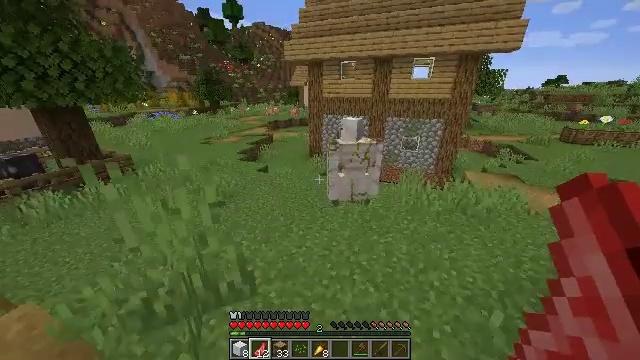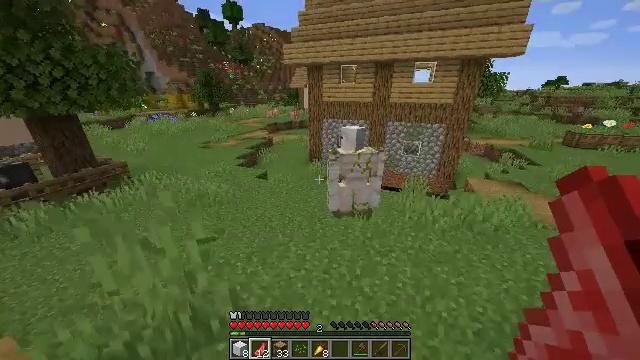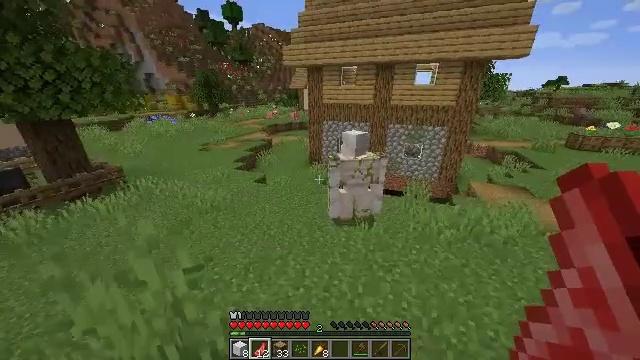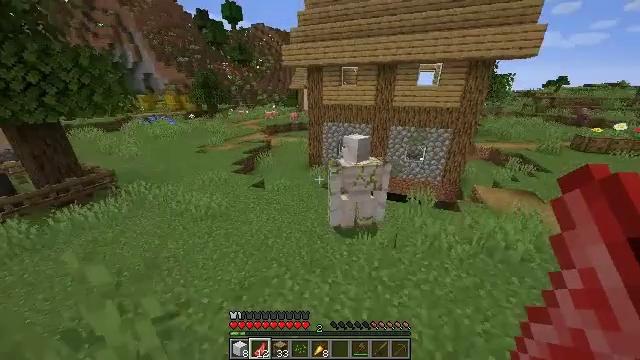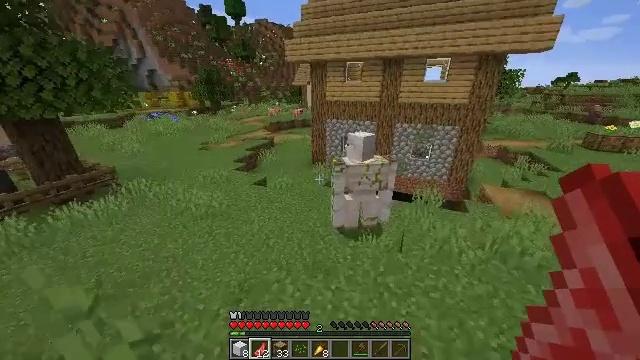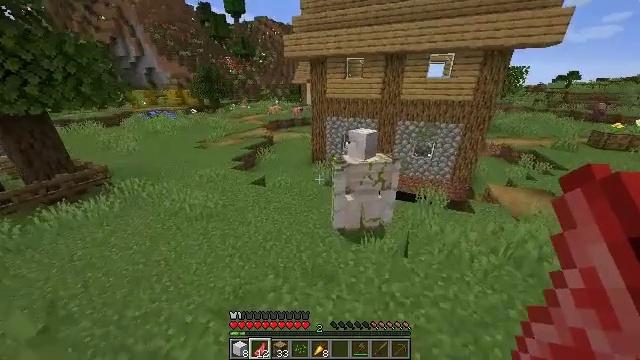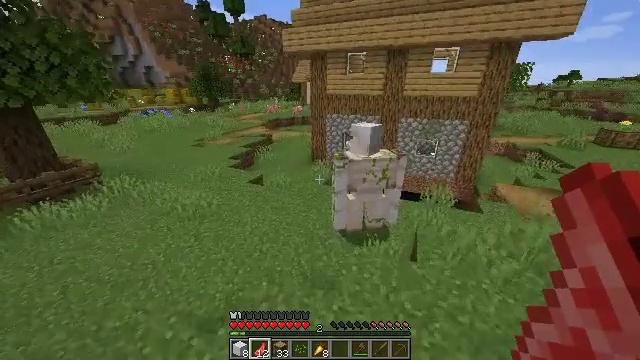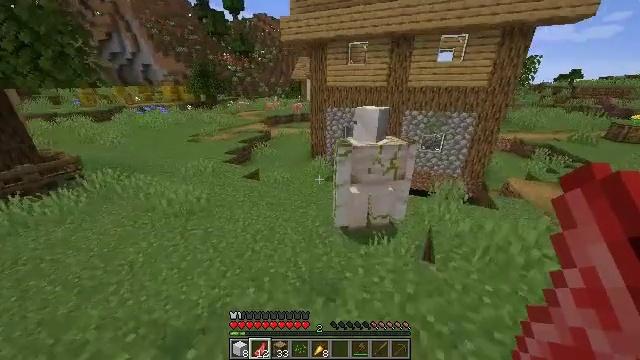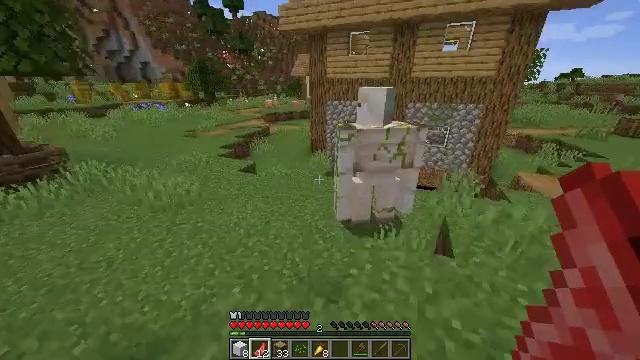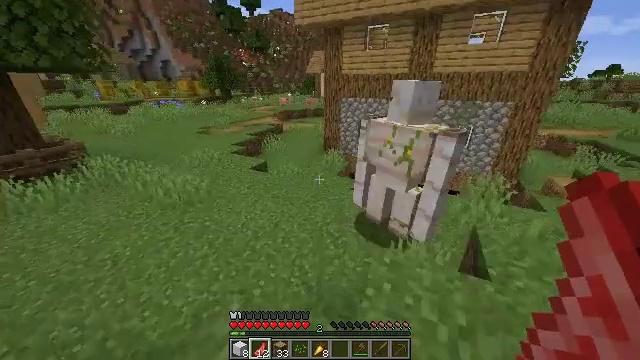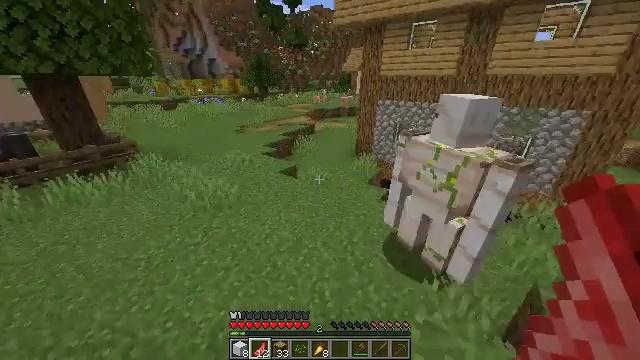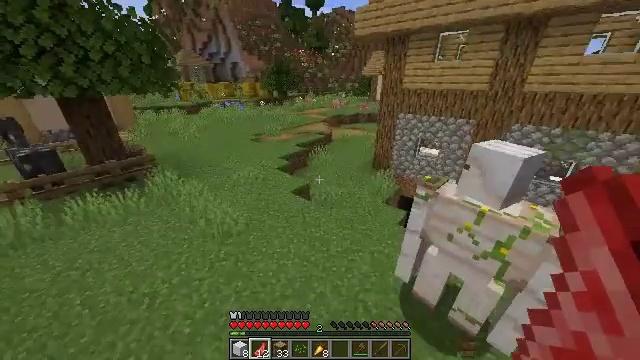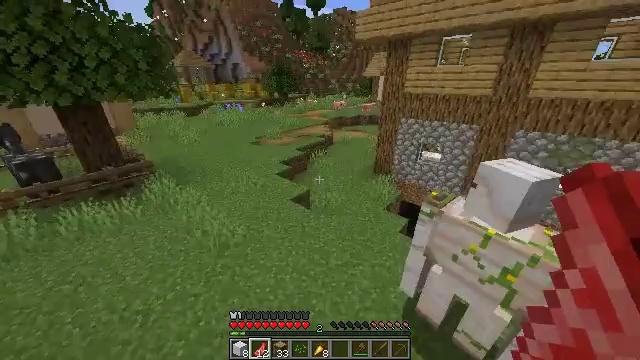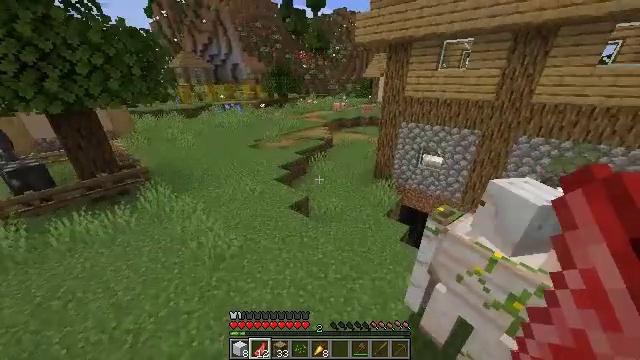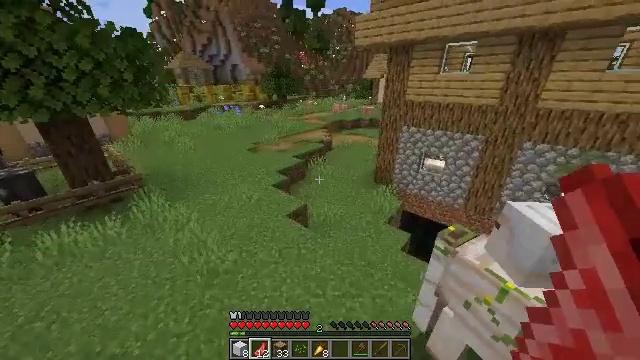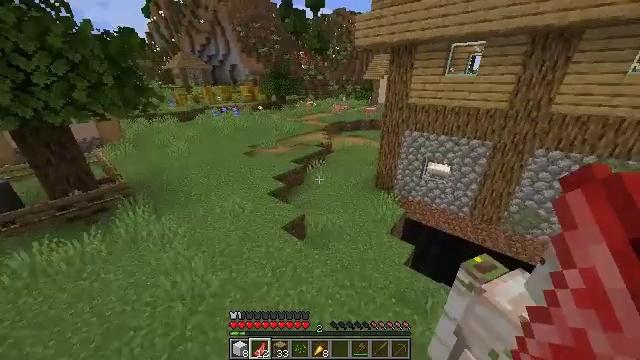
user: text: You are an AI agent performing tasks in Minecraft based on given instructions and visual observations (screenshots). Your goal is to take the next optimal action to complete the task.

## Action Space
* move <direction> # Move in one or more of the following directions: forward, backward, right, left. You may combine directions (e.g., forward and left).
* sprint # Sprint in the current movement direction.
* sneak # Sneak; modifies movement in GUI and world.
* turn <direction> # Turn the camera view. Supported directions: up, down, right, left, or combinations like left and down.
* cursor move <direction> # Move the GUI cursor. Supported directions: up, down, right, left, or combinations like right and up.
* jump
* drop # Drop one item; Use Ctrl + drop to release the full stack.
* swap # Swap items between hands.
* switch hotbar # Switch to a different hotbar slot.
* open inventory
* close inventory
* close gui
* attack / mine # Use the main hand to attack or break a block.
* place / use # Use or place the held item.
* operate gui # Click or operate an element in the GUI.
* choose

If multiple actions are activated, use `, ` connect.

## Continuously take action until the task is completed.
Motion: motion action
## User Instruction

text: Recover the brewing stand by mining it.
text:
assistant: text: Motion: move forward, jump
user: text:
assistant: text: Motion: move forward, jump
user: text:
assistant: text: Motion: move forward, jump
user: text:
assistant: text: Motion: move forward, jump
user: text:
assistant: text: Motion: move forward, jump
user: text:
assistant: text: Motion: move forward, jump
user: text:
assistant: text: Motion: move forward, jump
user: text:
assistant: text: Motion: move forward, jump
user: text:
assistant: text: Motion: move forward, turn left, jump
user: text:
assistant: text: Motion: move forward, turn left, jump
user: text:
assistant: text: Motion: move forward, turn left, jump
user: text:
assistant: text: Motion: move forward, jump
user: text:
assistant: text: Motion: move forward, jump
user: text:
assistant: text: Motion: move forward, jump
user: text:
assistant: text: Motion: move forward, jump
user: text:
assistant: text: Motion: move forward, jump
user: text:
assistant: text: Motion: move forward, jump
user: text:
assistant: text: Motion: move forward, turn right and down, jump
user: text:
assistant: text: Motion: move forward, turn right and down, jump
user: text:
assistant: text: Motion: move forward, turn right and down, jump
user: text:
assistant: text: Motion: move forward, turn right and down, jump
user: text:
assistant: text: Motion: move forward, jump
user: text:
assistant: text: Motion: move forward, jump
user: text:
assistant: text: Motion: move forward, jump
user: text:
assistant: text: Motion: move forward
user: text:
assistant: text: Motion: move forward
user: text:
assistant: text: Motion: move forward
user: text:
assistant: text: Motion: move forward, turn left
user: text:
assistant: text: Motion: no_op
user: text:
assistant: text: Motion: move left